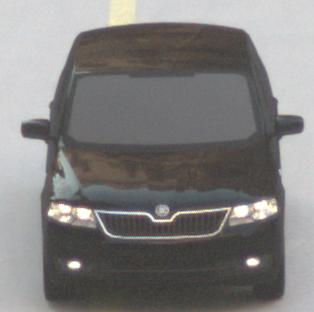
Make: Skoda
Model: Rapid
Detailed model: Rapid 1.2 Active Limousine
Model produced from: 2012/10
Model produced until: 2015/04
Doors: 5
Color: black
Road condition: dry road
Daytime: sunrise or sunset
Contrast: low contrast